Aerial crown-view tile of a tropical tree (Barro Colorado Island, Panama), acquired 20250512:
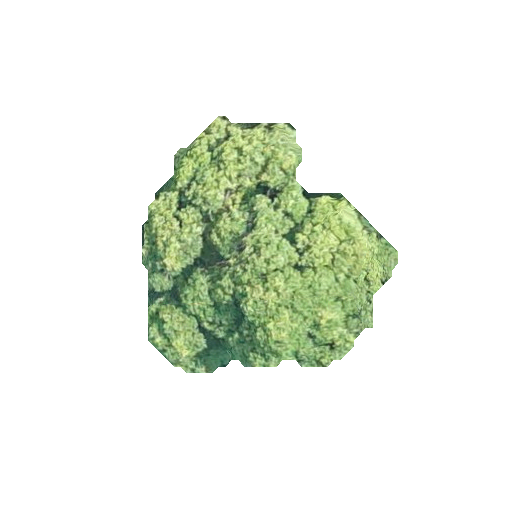
Species: Aspidosperma desmanthum
GBIF accepted scientific name: Aspidosperma desmanthum
Crown area: 67.229 m²